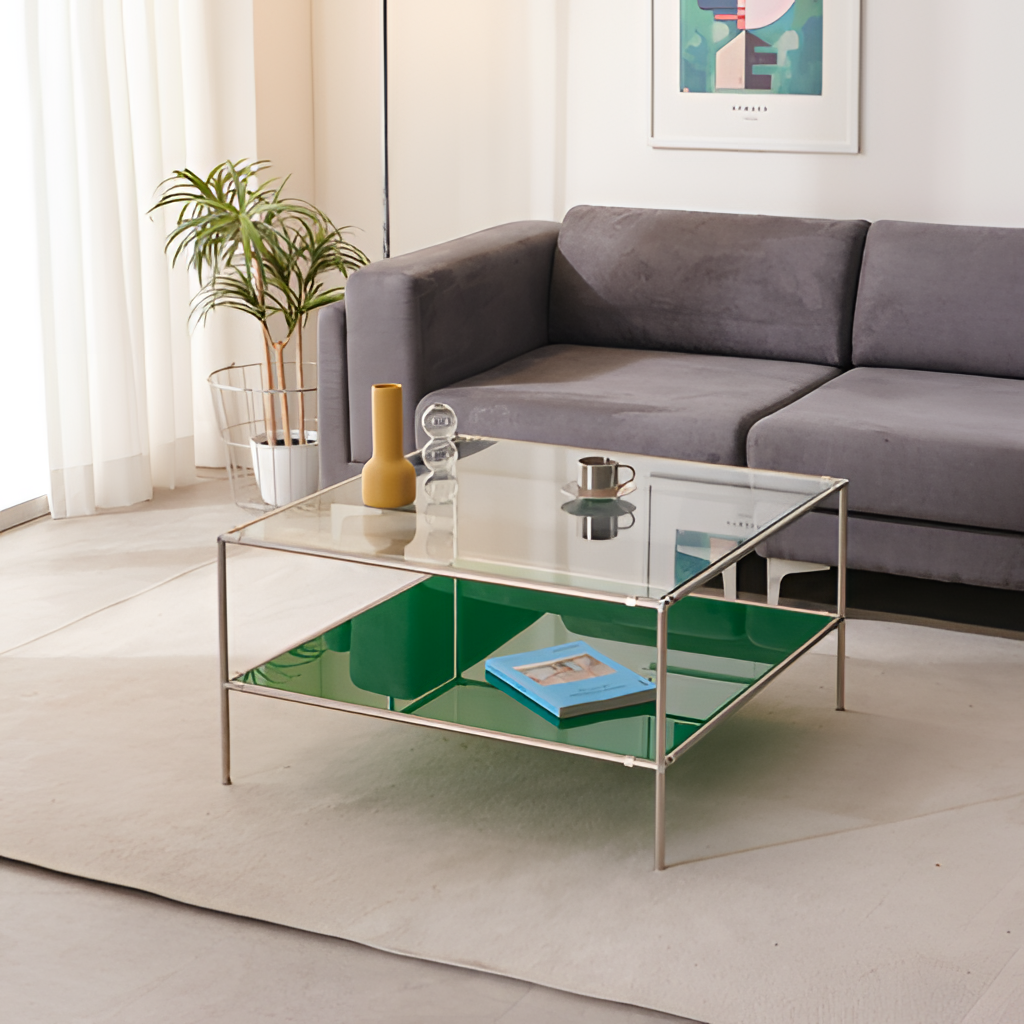
fabric sectional sofa, living room, modern, beige tile flooring, with large square pattern, paint wallpaper, with solid pattern